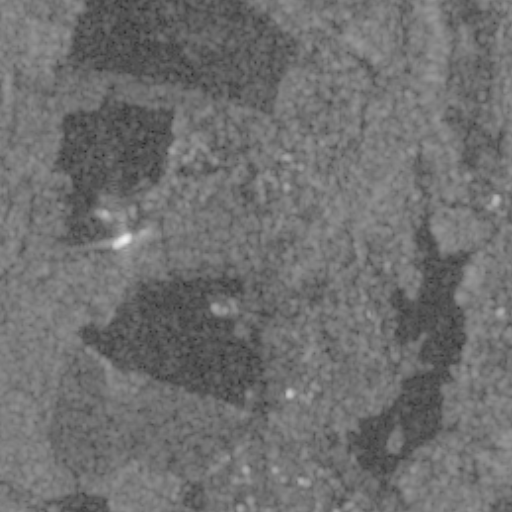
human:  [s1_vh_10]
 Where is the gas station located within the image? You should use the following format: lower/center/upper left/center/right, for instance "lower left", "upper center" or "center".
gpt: The gas station is located in the lower center of the image.
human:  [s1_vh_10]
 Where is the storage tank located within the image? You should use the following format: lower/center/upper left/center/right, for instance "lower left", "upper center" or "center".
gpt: The storage tank is located in the center right of the image.
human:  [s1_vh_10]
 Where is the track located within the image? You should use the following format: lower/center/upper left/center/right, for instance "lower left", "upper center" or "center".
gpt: There is no track in the image.

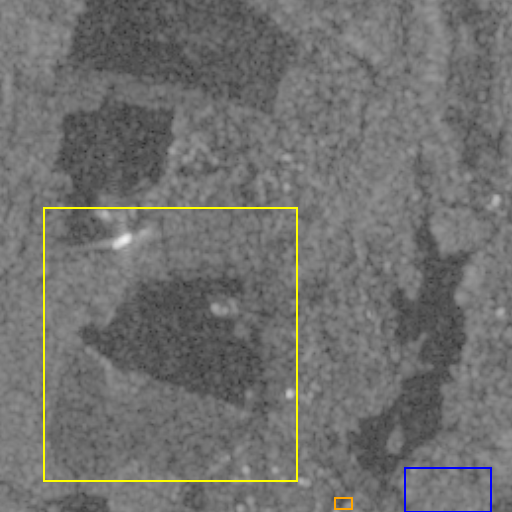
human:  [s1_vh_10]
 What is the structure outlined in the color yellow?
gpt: The structure outlined in yellow is a crop field.
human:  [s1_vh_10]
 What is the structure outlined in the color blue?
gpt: The structure outlined in blue is a park.
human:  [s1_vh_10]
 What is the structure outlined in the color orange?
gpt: The structure outlined in orange is a parking lot.
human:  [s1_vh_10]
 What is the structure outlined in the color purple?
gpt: There is no purple outline.